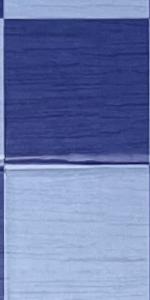
Label: Empty